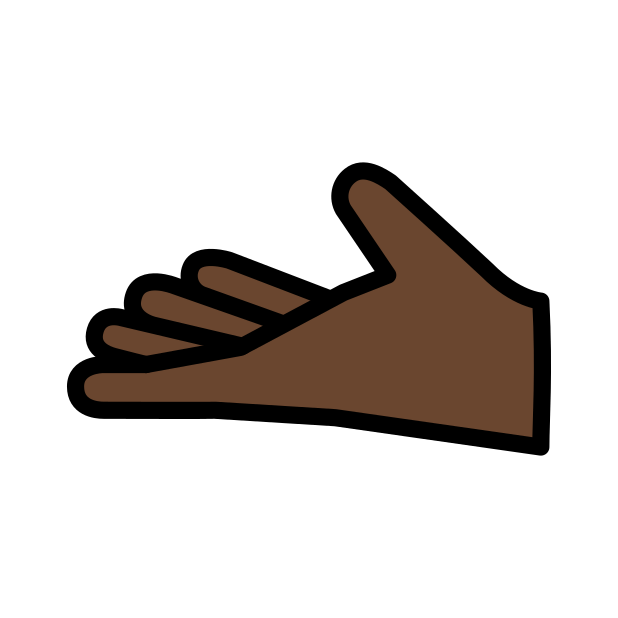
palm up hand: dark skin tone